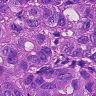
Metastatic tissue present: yes